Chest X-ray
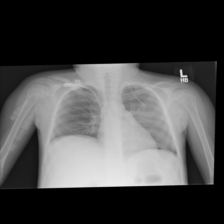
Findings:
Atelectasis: negative
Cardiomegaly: negative
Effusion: negative
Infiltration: negative
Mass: negative
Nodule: negative
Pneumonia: negative
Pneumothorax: negative
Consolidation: positive
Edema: negative
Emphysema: negative
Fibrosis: negative
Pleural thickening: negative
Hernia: negative